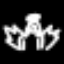
Label: angel